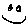
Label: smiley face